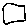
Label: square